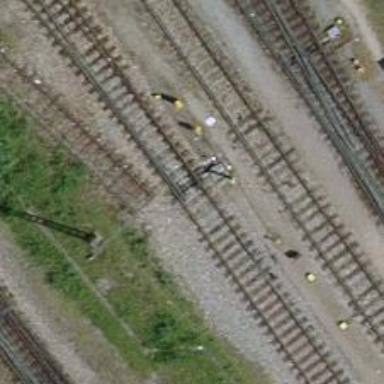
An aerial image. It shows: Railway switch with the turnout on the left side.